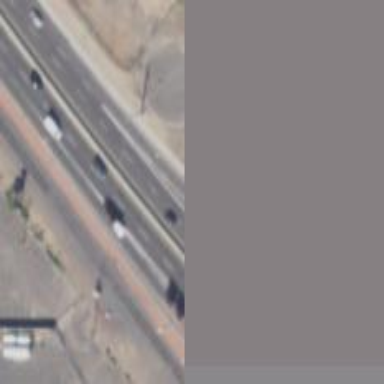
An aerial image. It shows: Asphalt road classified as primary highway with expressway characteristics.